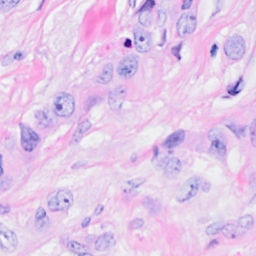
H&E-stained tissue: Breast